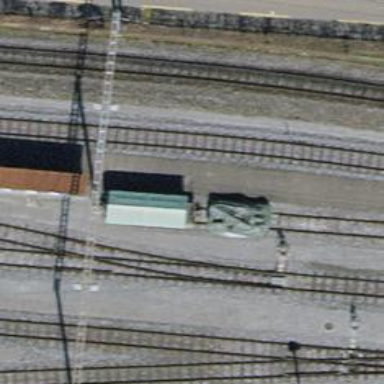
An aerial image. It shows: Railway buffer stop.